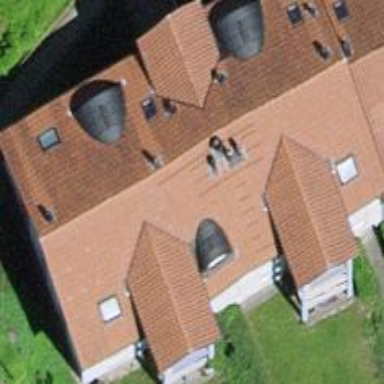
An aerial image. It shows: Gabled roof adorns the apartments building.